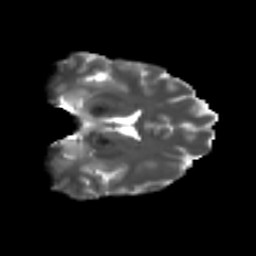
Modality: T2w
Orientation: coronal
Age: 45
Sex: female
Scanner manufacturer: ge
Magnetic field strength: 3 T
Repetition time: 7.8 s
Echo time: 0.0606 s